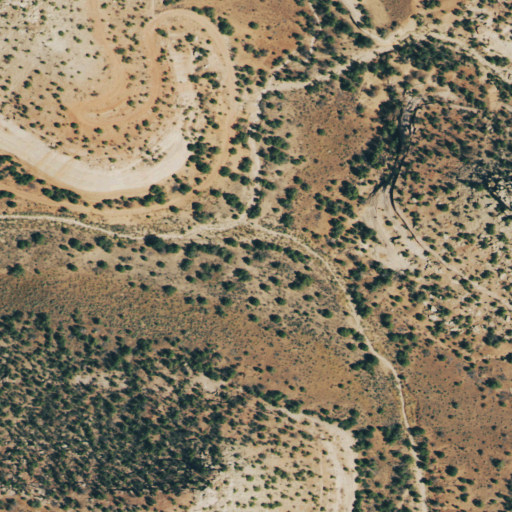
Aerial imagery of valley in Colorado named Wild Horse Draw containing shrub and evergreen forest